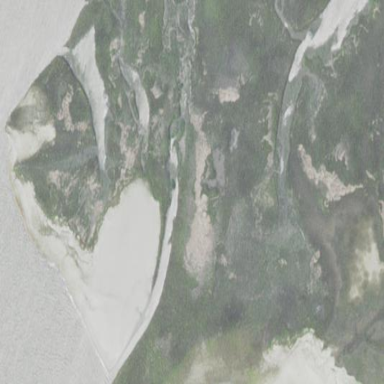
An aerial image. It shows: Saltmarsh wetland area.